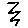
Label: zigzag